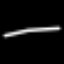
Label: line